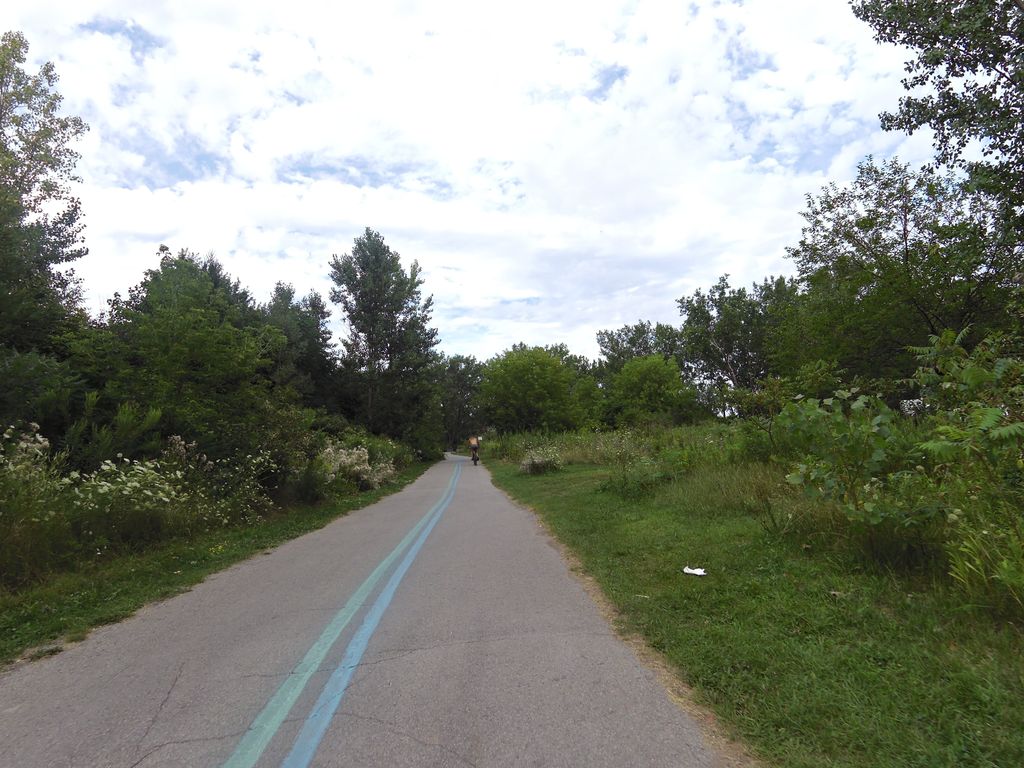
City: toronto